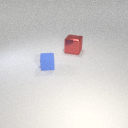
small blue rubber cube in front of large red metal cube